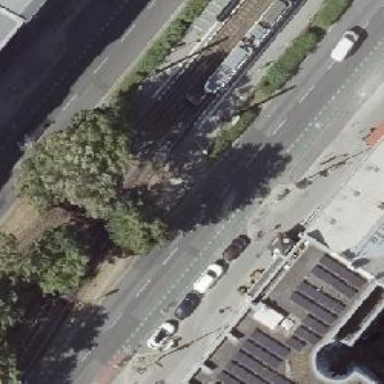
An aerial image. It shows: Unmarked crossing on footway.